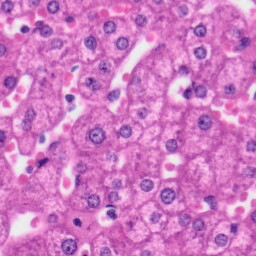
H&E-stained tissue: Liver